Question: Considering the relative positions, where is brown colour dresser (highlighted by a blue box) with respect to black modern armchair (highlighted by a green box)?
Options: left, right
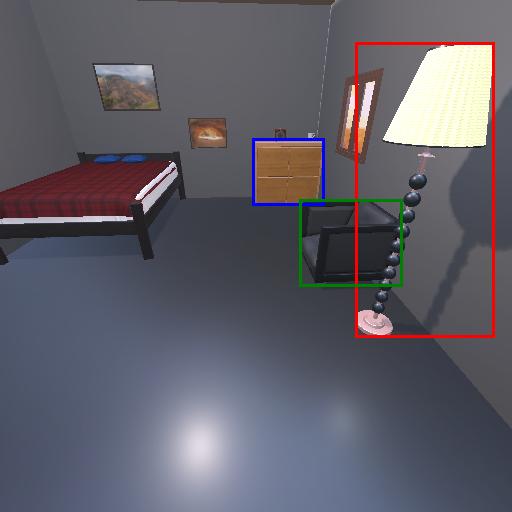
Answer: left